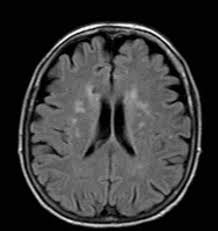
Label: notumor